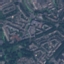
Land use / land cover class: Residential